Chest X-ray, AP view. Patient: 24 years old, sex F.
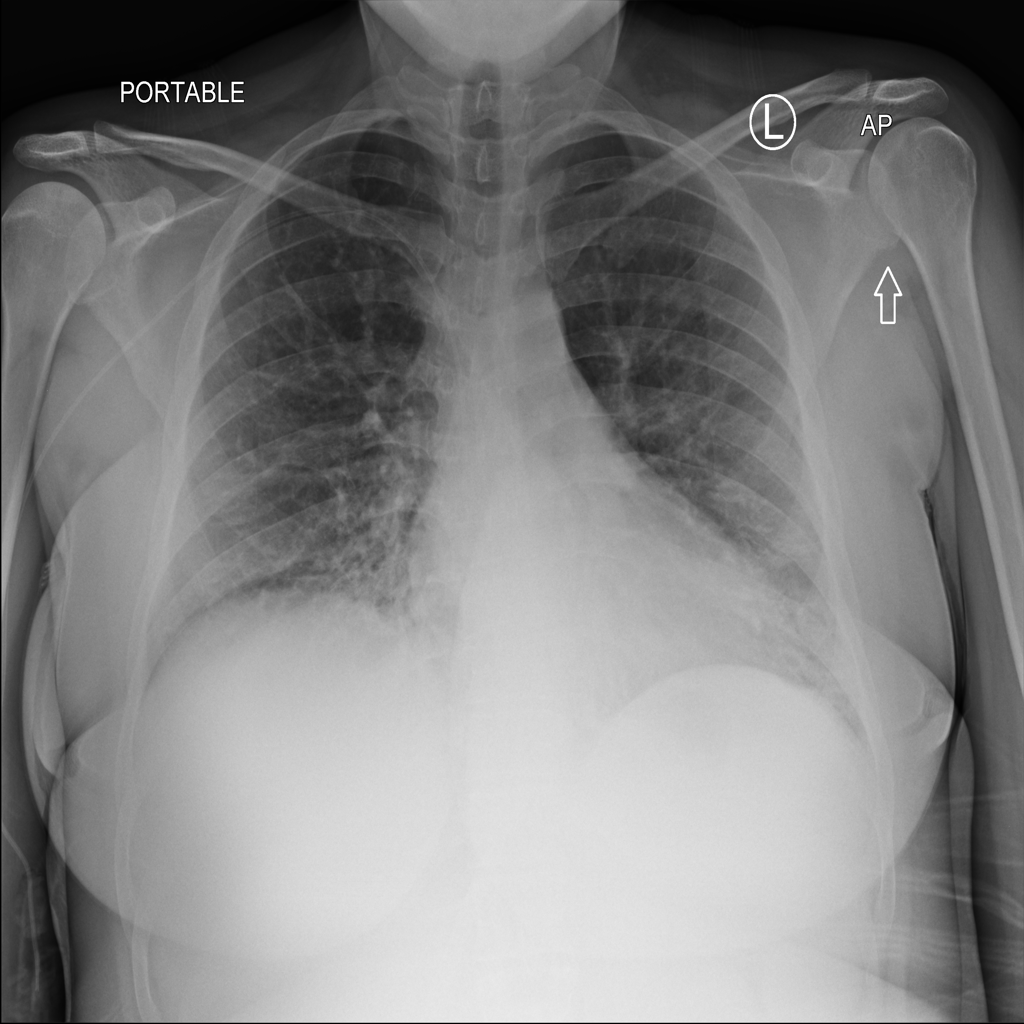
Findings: No Finding